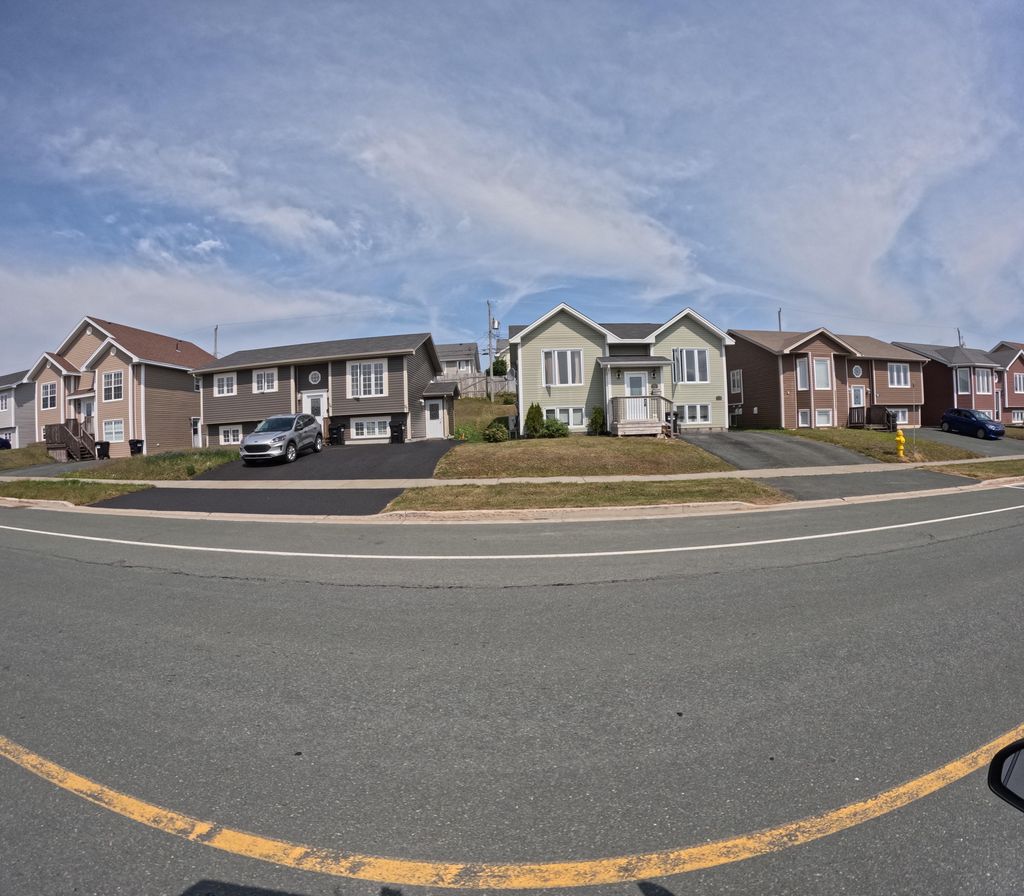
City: st_johns